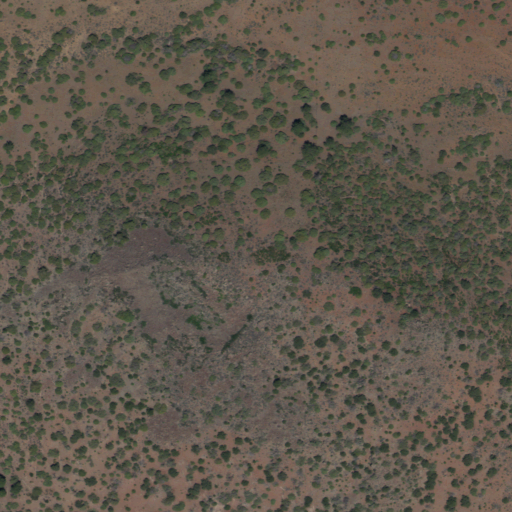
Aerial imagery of mountain in New Mexico named Cerro Montoso containing shrub and evergreen forest